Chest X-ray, PA view. Patient: 51 years old, sex M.
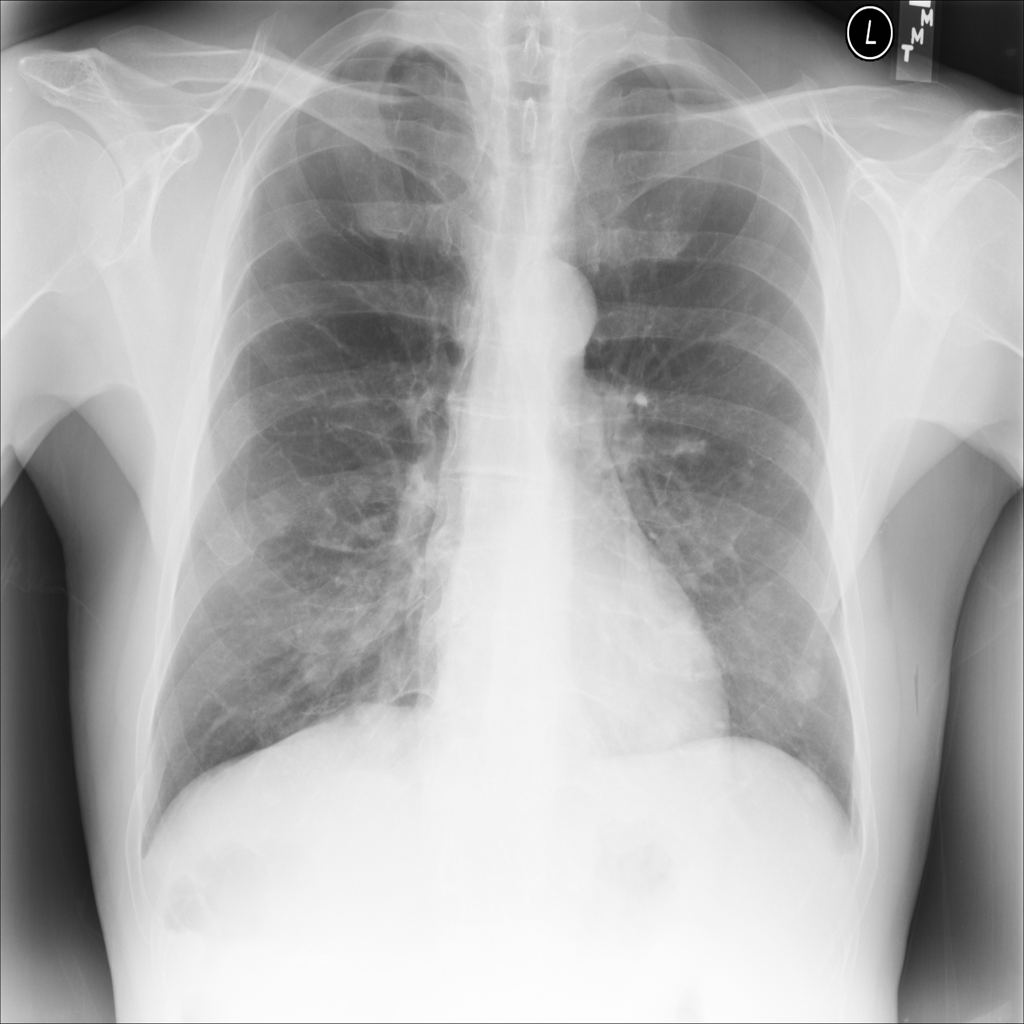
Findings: Infiltration, Nodule